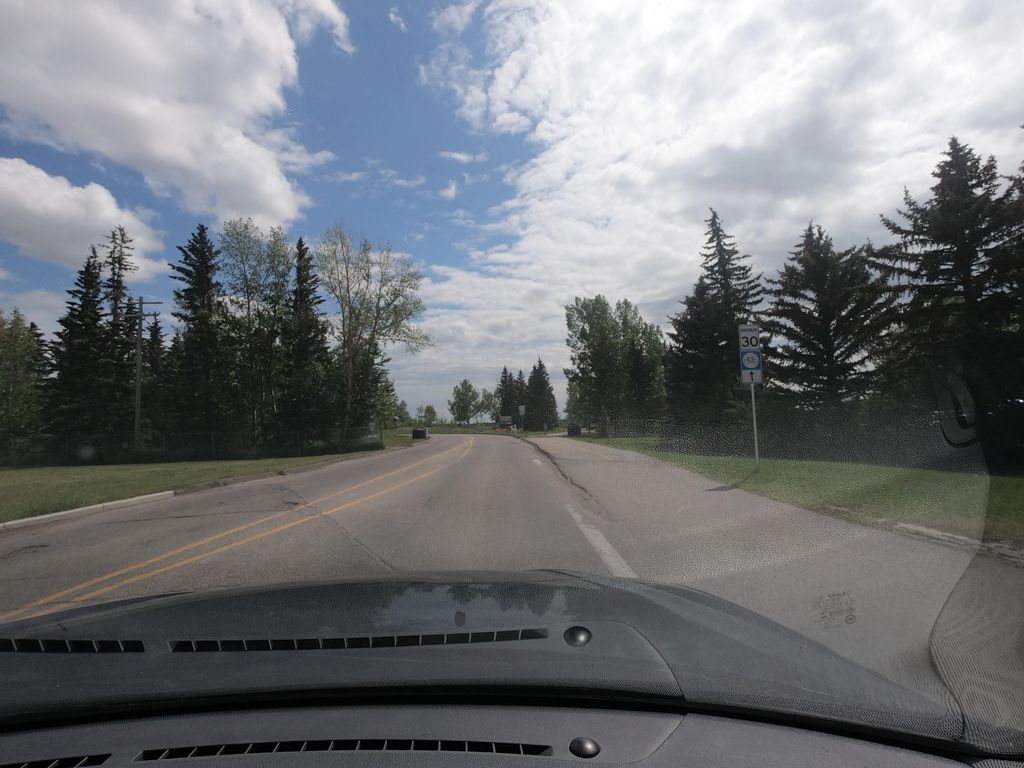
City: calgary